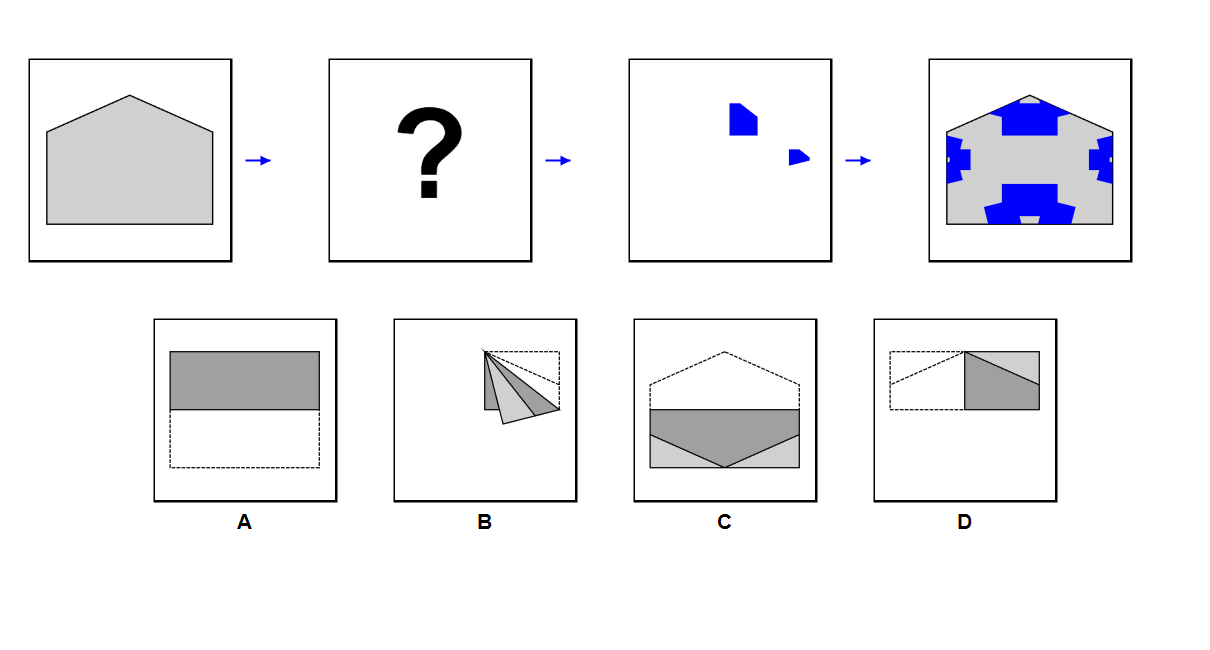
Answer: C